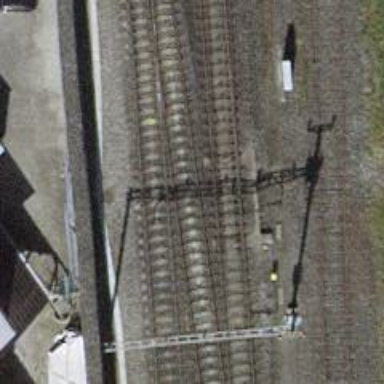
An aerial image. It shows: Railway switch.